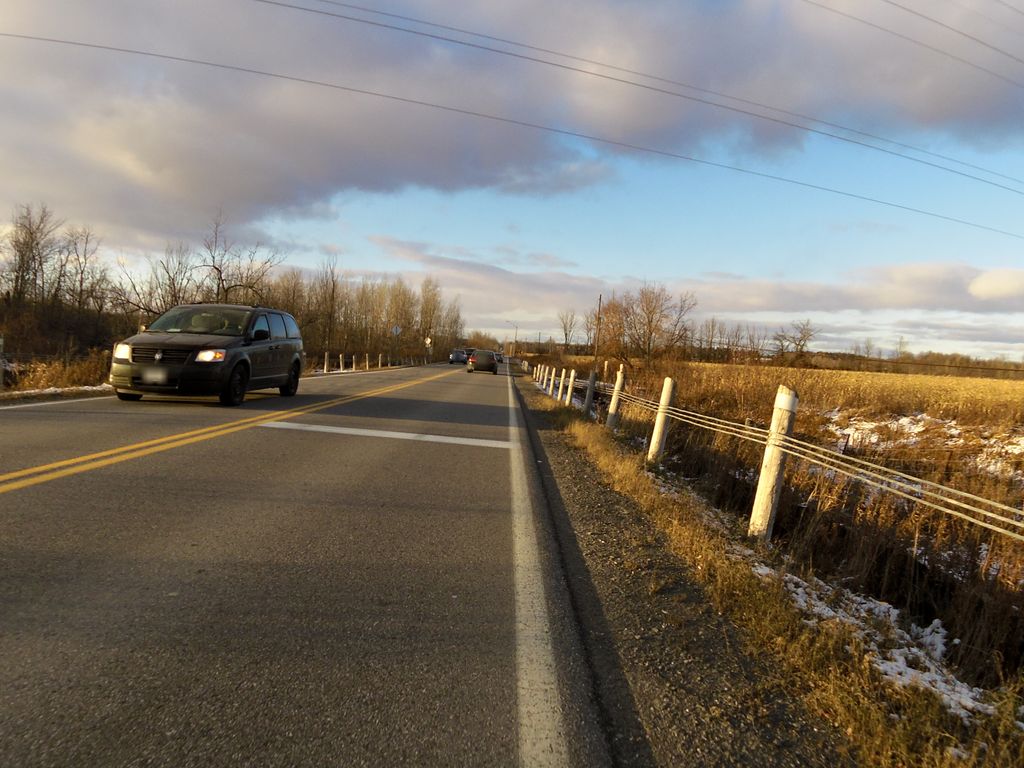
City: ottawa-gatineau